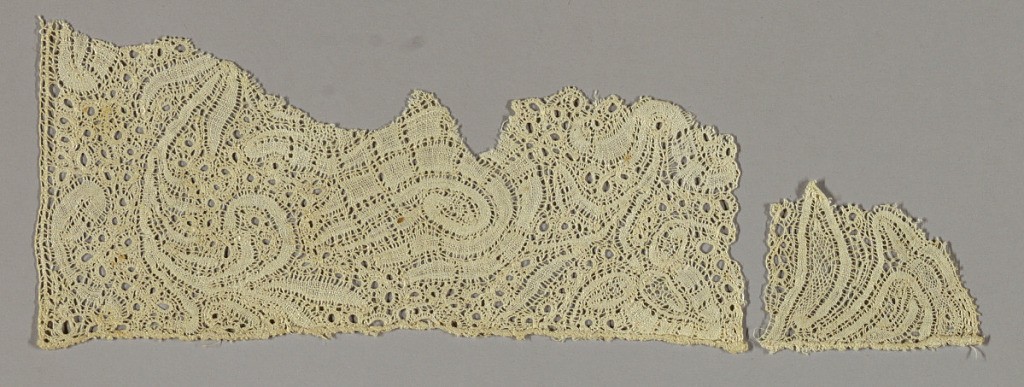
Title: Fragment
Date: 17th century
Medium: linen Technique: bobbin made (continuous tape with net added)
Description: Scrolling ribbon like floral design. Ground with small scale ribbon like circular motifs. Two pieces sewn together.